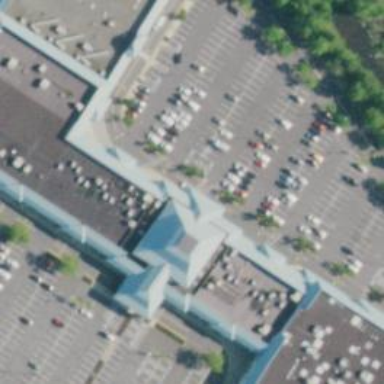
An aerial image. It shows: Retail building.